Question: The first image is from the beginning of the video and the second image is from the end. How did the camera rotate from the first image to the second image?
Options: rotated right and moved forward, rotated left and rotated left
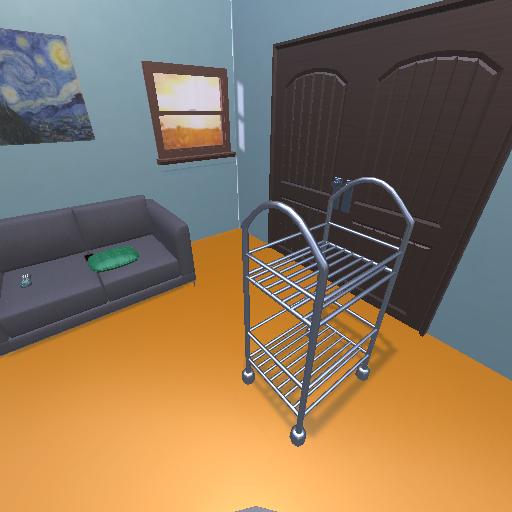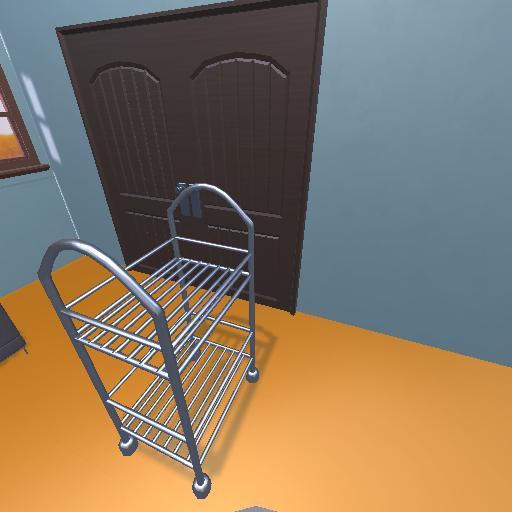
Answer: rotated right and moved forward